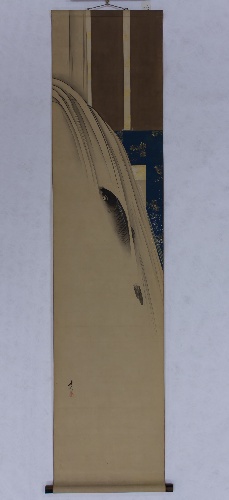
Artist: Shibata Zeshin
Artist bio: Japanese, 1807–1891
Date: 19th century
Object type: Hanging scroll
Classification: Paintings
Medium: Hanging scroll; ink and color on silk
Culture: Japan
Period: Edo (1615–1868) or Meiji period (1868–1912)
Dimensions: Image: 59 1/8 × 13 7/8 in. (150.2 × 35.2 cm)
Overall with mounting: 59 1/8 × 13 7/8 in. (150.2 × 35.2 cm)
Overall with knobs: 60 × 15 7/8 in. (152.4 × 40.3 cm)
Department: Asian Art
Credit line: Gift of Florence and Herbert Irving, 2019
Accession year: 2019
Repository: Metropolitan Museum of Art, New York, NY
Tags: Waterfalls|Fish